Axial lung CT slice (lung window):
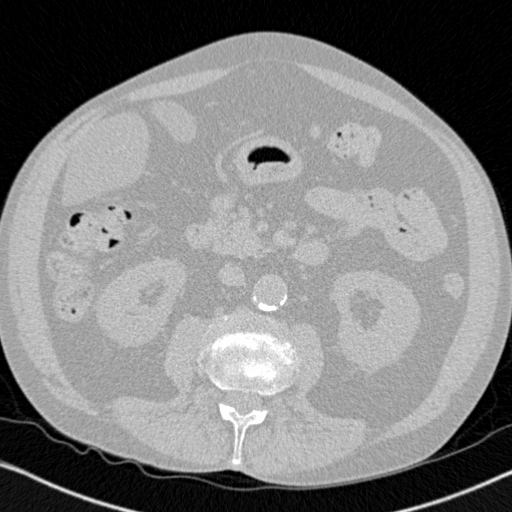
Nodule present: no